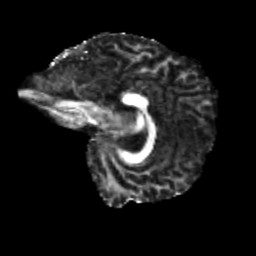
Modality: FA
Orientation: sagittal
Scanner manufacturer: siemens
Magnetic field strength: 3 T
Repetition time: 4 s
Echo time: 0.0594 s